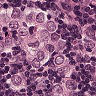
Metastatic tissue present: yes